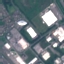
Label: Industrial